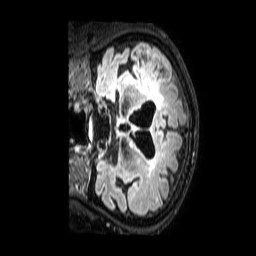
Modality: FLAIR
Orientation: coronal
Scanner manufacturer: philips
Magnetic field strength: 3 T
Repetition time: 4.8 s
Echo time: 0.2825 s